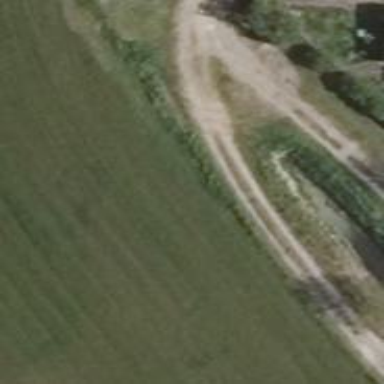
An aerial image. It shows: Track with compacted grade3 surface.